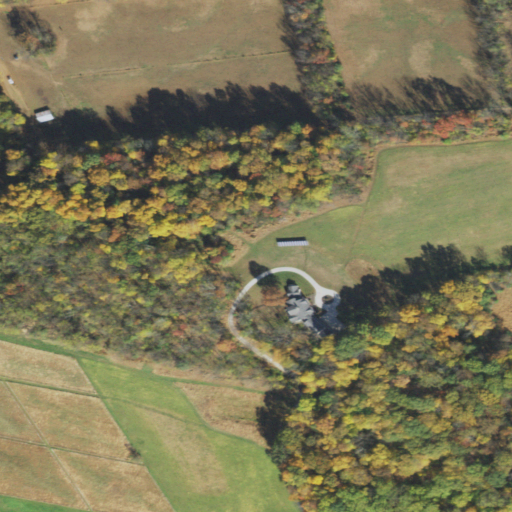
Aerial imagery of mountain in Pennsylvania named Bitts Hill containing deciduous forest, pasture, and open development